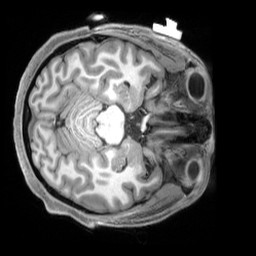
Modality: T1w
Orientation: axial
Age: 31
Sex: male
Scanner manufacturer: siemens
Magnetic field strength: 3 T
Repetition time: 2.3 s
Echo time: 0.00229 s